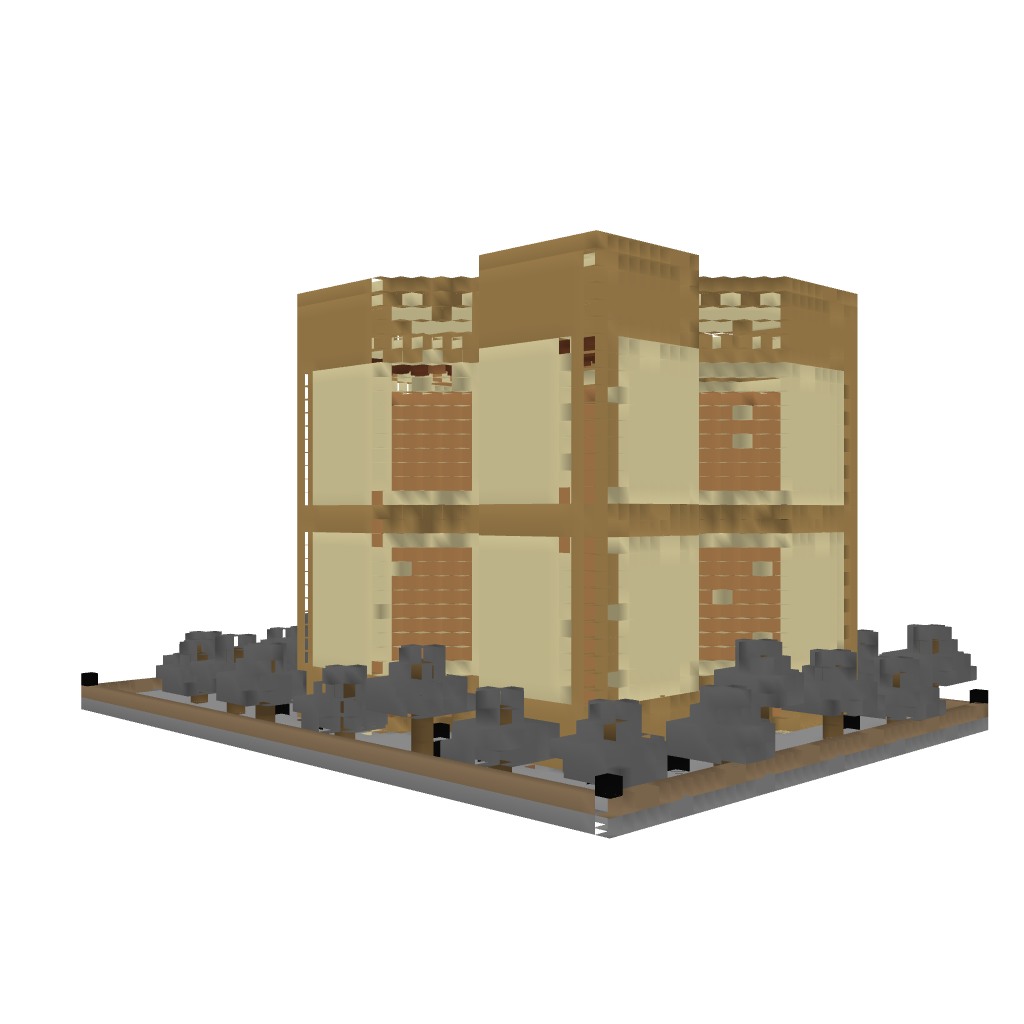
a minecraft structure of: Overworld XP Farm